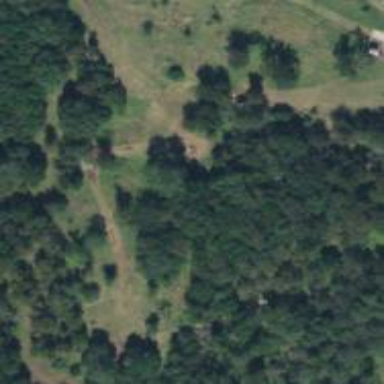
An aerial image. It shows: Disc golf course for leisure activity.